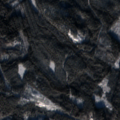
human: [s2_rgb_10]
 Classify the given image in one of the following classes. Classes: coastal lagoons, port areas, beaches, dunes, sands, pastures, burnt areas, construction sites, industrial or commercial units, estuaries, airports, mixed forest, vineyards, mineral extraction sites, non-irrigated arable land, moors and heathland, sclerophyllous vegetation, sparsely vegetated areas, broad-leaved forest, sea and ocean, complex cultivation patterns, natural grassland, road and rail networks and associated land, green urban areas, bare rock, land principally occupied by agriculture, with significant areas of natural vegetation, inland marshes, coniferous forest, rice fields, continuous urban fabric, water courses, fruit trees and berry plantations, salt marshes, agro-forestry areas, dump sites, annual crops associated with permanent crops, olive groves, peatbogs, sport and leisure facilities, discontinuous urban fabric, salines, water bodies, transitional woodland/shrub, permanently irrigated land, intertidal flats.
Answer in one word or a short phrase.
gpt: coniferous forest, mixed forest, transitional woodland/shrub